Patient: sex M, age 60
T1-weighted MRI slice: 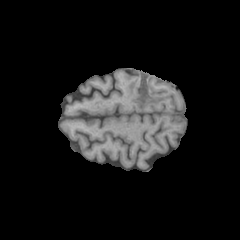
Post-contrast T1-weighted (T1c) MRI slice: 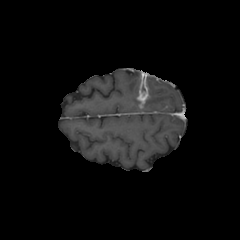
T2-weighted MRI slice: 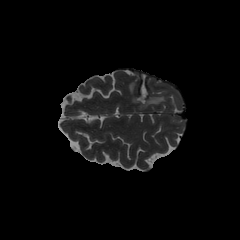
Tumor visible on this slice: yes
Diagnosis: Glioblastoma, IDH-wildtype
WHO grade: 4